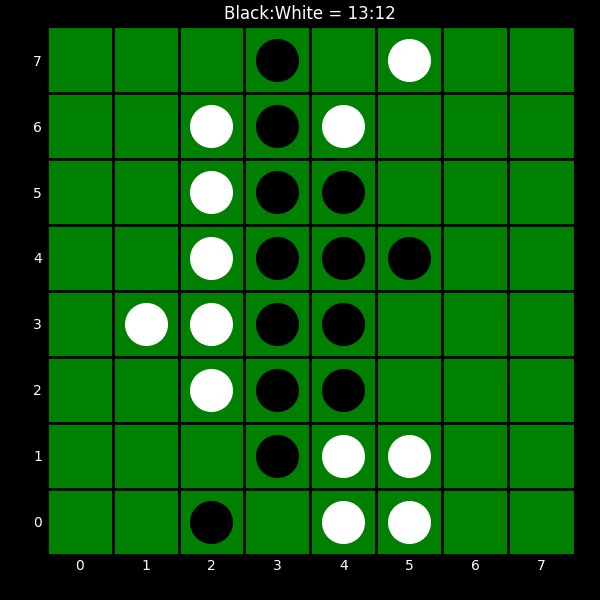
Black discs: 13
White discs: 12